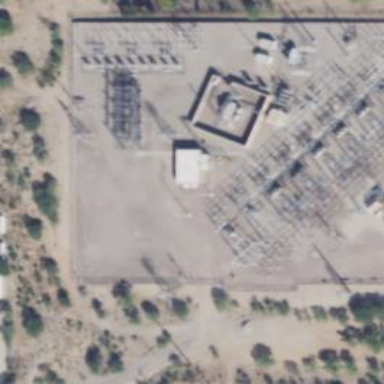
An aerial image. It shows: Switch used for power control.